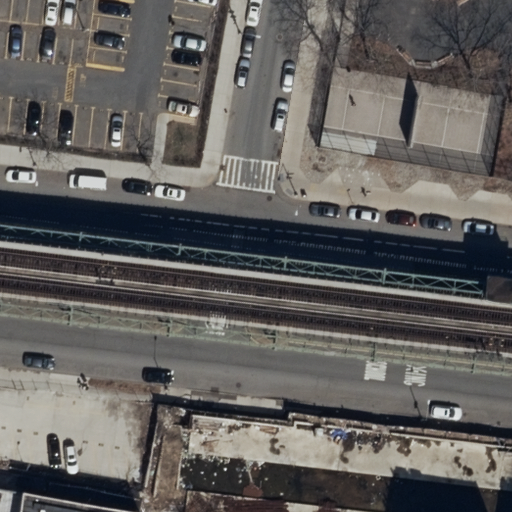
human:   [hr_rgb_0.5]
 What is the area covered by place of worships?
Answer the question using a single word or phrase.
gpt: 42m2

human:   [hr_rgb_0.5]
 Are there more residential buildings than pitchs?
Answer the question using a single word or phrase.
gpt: no

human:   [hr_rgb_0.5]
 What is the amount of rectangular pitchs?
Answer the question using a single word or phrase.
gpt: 1

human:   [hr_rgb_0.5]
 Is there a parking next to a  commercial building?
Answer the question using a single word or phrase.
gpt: no

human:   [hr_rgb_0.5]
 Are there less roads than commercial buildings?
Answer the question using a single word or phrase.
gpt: no

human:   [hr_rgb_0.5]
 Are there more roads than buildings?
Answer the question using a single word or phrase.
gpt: yes

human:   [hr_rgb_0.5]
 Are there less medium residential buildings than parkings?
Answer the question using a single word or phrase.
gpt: yes

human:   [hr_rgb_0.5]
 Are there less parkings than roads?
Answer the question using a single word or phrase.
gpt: yes

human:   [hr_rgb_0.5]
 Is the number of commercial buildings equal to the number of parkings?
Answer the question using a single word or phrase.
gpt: no

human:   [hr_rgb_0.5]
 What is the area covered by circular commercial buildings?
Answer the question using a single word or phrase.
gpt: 0m2

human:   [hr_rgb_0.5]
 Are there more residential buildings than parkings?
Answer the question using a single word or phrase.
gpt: no

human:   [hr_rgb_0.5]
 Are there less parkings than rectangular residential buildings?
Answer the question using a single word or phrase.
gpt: no

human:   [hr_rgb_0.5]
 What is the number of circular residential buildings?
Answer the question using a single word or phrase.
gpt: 0

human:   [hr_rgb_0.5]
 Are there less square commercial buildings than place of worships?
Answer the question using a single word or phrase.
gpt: yes

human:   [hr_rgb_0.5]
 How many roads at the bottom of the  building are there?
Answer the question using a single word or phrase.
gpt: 0

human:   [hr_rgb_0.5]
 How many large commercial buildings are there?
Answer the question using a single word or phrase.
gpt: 0

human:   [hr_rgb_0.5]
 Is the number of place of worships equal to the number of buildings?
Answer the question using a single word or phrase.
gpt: yes

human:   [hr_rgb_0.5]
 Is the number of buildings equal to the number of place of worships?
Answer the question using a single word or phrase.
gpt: yes

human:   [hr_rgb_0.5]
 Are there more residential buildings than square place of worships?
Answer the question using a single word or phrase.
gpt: yes

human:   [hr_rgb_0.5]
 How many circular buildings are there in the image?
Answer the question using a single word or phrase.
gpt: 0

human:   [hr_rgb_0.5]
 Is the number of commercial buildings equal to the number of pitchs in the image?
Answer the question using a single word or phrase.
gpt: no

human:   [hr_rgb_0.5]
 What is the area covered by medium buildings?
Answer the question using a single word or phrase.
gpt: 0m2

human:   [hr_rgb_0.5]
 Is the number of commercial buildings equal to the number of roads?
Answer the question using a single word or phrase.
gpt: no

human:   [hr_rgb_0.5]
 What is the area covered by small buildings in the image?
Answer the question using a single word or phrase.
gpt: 42m2

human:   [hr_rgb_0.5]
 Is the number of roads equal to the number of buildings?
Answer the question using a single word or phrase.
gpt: no

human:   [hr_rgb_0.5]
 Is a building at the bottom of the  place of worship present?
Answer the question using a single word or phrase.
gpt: no

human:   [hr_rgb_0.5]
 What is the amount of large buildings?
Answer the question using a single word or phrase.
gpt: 0

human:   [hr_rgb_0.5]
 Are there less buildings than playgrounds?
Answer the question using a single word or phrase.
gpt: no

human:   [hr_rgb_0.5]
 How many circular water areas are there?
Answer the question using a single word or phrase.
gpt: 0

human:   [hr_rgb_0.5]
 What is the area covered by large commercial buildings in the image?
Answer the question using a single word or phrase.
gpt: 0m2

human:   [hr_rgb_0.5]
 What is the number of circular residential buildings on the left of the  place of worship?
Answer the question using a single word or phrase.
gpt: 0

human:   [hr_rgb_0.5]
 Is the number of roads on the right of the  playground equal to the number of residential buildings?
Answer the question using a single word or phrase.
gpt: no

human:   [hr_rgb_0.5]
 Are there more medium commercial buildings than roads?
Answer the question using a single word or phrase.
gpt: no

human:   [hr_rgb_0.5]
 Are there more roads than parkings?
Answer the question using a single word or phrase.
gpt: yes

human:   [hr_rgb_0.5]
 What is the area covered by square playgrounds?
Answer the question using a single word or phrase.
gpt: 0m2

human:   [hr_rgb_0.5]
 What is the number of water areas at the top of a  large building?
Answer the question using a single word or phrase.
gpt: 0